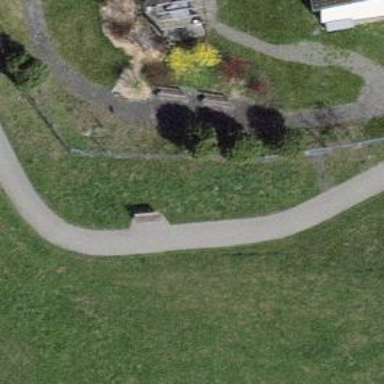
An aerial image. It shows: Bench for seating.